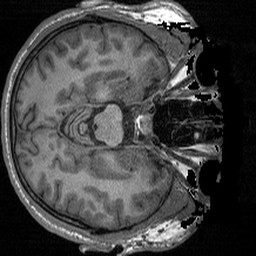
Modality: T1w
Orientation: axial
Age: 39
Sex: male